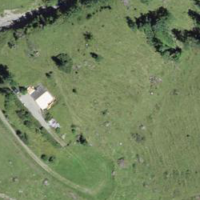
EUNIS habitat code: 23
Species observed at this site:
Lamium maculatum